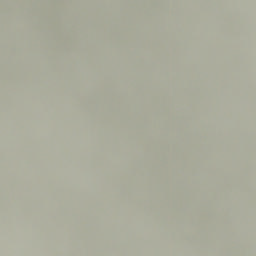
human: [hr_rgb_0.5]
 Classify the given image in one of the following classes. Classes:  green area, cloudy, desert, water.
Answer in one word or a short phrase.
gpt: cloudy